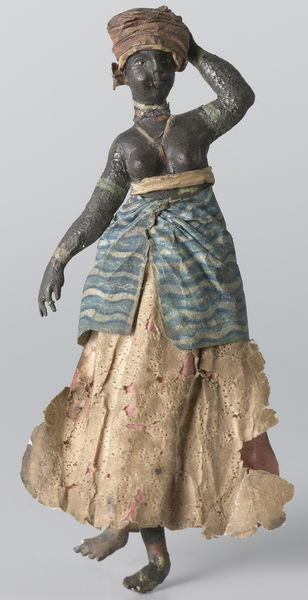
Titel: Een Creoolse
Künstler: Gerrit Schouten
Standort: Amsterdam
Institution: Rijksmuseum
Schlagwörter: blau, dunkel, kopf, körper, nackt, brust, bunt, busen, frau, hut, kleid, schwarz, gürtel, rot, beige, malerei, rock, tanz, arme, kleidung, figur, mutter, skulptur, statue, füße, halsband, haltung, afrika, kette, kraft, plastik, nacktheit, afrikanerin, neger, schwarze, ketten, armreif, turban, kultur, körperbemalung, negerin